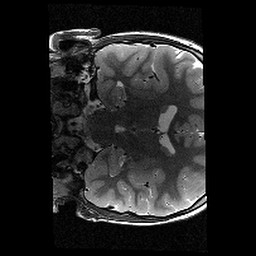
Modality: T2w
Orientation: coronal
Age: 9
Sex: male
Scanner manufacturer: siemens
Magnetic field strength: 3 T
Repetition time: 9.23 s
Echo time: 0.067 s